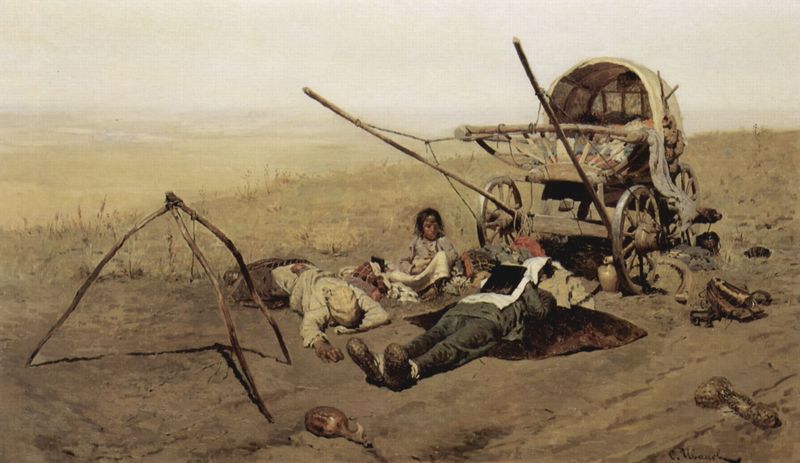
Titel: Auf dem Weg, Tod eines Umsiedlers
Künstler: Sergej Wassiljewitsch Iwanow
Standort: Moskva
Institution: Tretjakow-Galerie
Schlagwörter: feuer, gemälde, gruppe, himmel, mann, schatten, schlaf, weiß, wolken, gelb, grün, landschaft, menschen, mädchen, ocker, sand, sitzen, braun, frau, grau, hell, holz, licht, männer, schwarz, blick, dach, gras, rot, tuch, weg, wiese, beige, malerei, anzug, betrunken, flasche, flaschen, mütze, arm, steine, tod, tot, signatur, öl, ebene, erde, feld, felder, gräser, halme, horizont, hügel, weite, büsche, sonne, boden, realismus, stoff, decke, drei, eltern, familie, kind, mutter, vater, arbeit, bauern, karren, räder, stock, krug, sommer, ruhe, liegen, ruhen, schlafen, schlafend, schuhe, acker, feldarbeit, feldweg, lehm, mittag, reisig, berge, dürre, hitze, wüste, dunst, nebel, ausflug, pause, rast, amerika, kutsche, speichen, rad, wagen, wagenrad, krieg, querformat, wild, kissen, kopftuch, gestell, junge, liegend, steppe, bauer, courbet, gerüst, stangen, zigeuner, buch, überfall, tote, staub, deichsel, utensilien, landschaftsbild, stäbe, krüge, reise, wanderer, hunger, unfall, müde, achse, wagenräder, planwagen, kinderwagen, treck, turban, ausruhen, stumpf, dreifuss, netz, rasten, zelt, family, west, leiterwagen, wagon, durst, indianer, gebrochen, prärie, plane, erschöpfung, geräte, tonkrüge, getreidefelder, corbet, mexico, kutche, pferdekarren, rest, trockenheit, wilder westen, wasserflaschen, habseligkeiten, granate, western, mexikaner, zeltstangen, desert, people, wagendach, handgranate, sleeping, mexicaner, carriage, wago